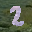
Label: 2